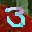
Label: 3